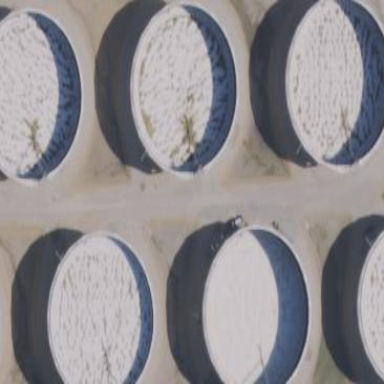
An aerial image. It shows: Storage tank that is man-made.